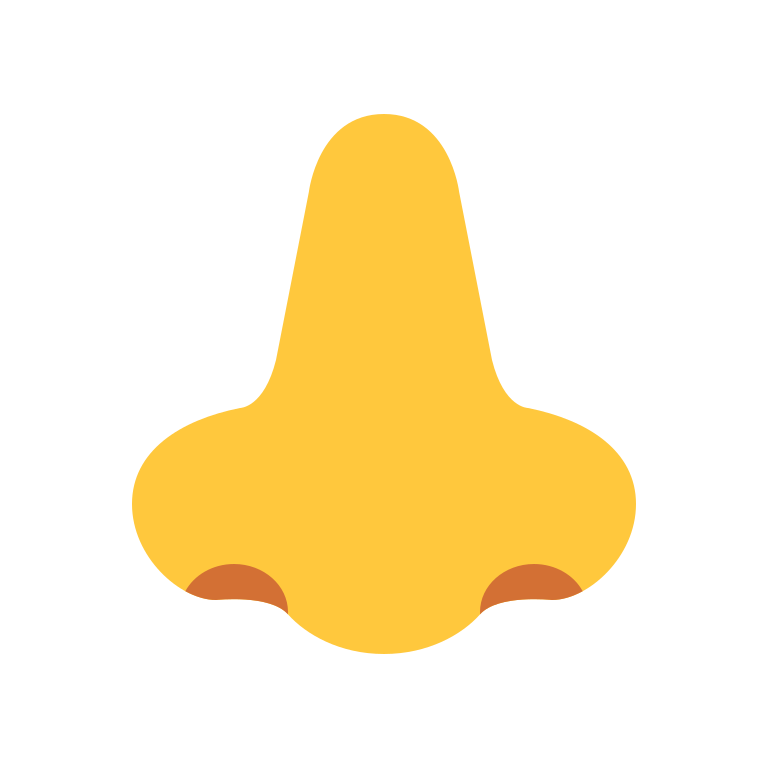
nose flat default